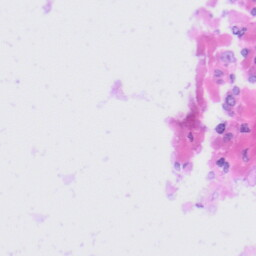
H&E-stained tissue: Tonsil